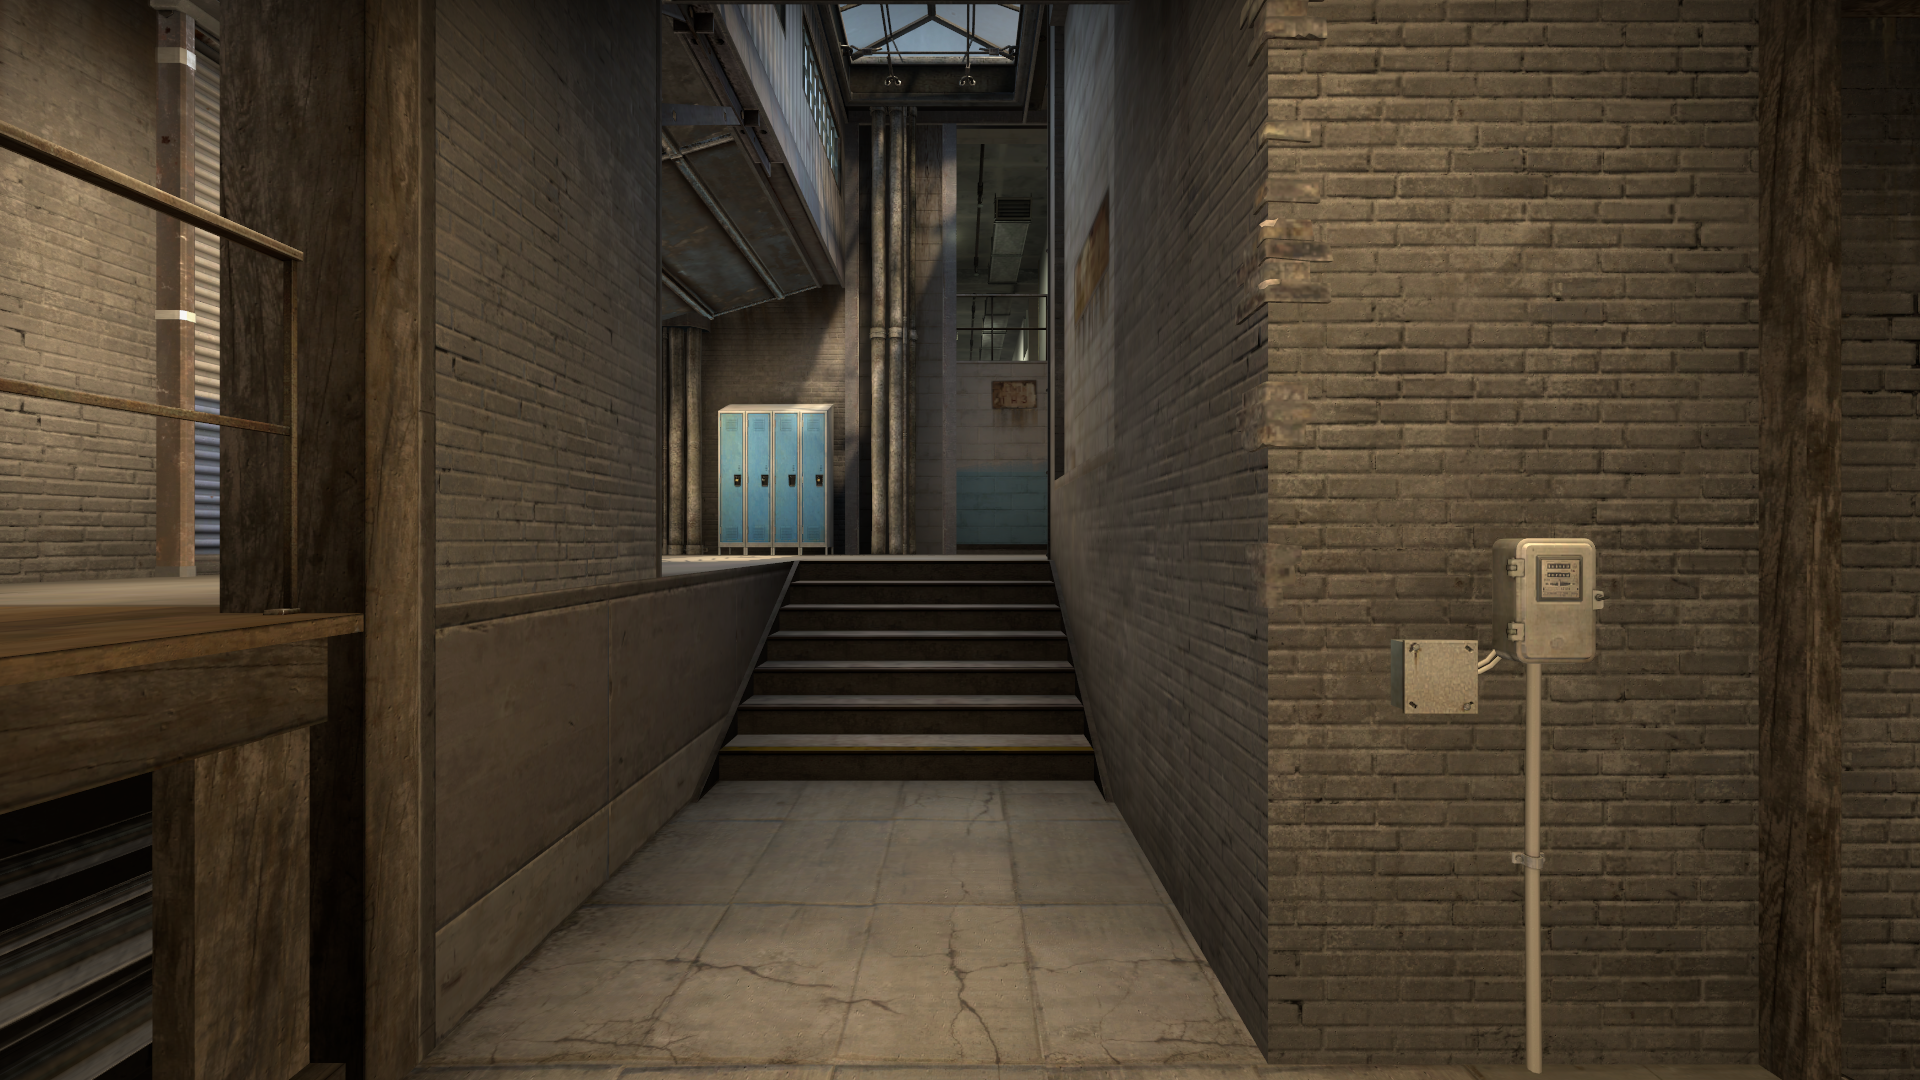
Map: de_train